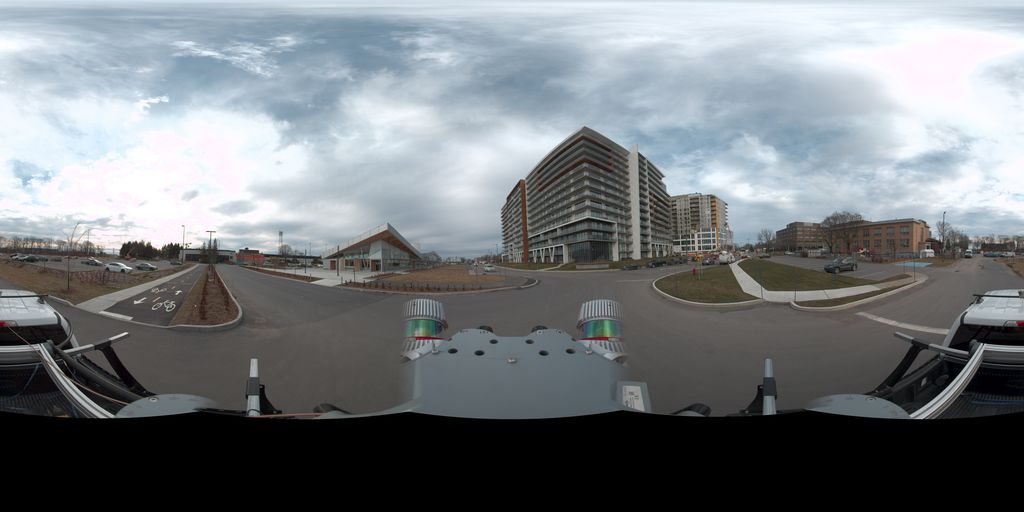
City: quebec_city